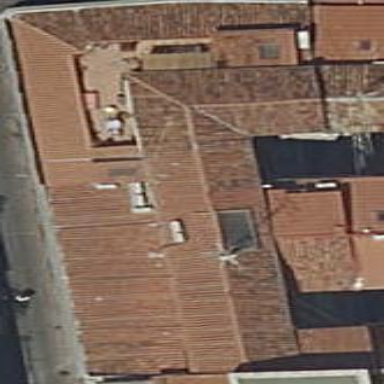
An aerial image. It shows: Cream-colored building with brown roof.